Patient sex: M
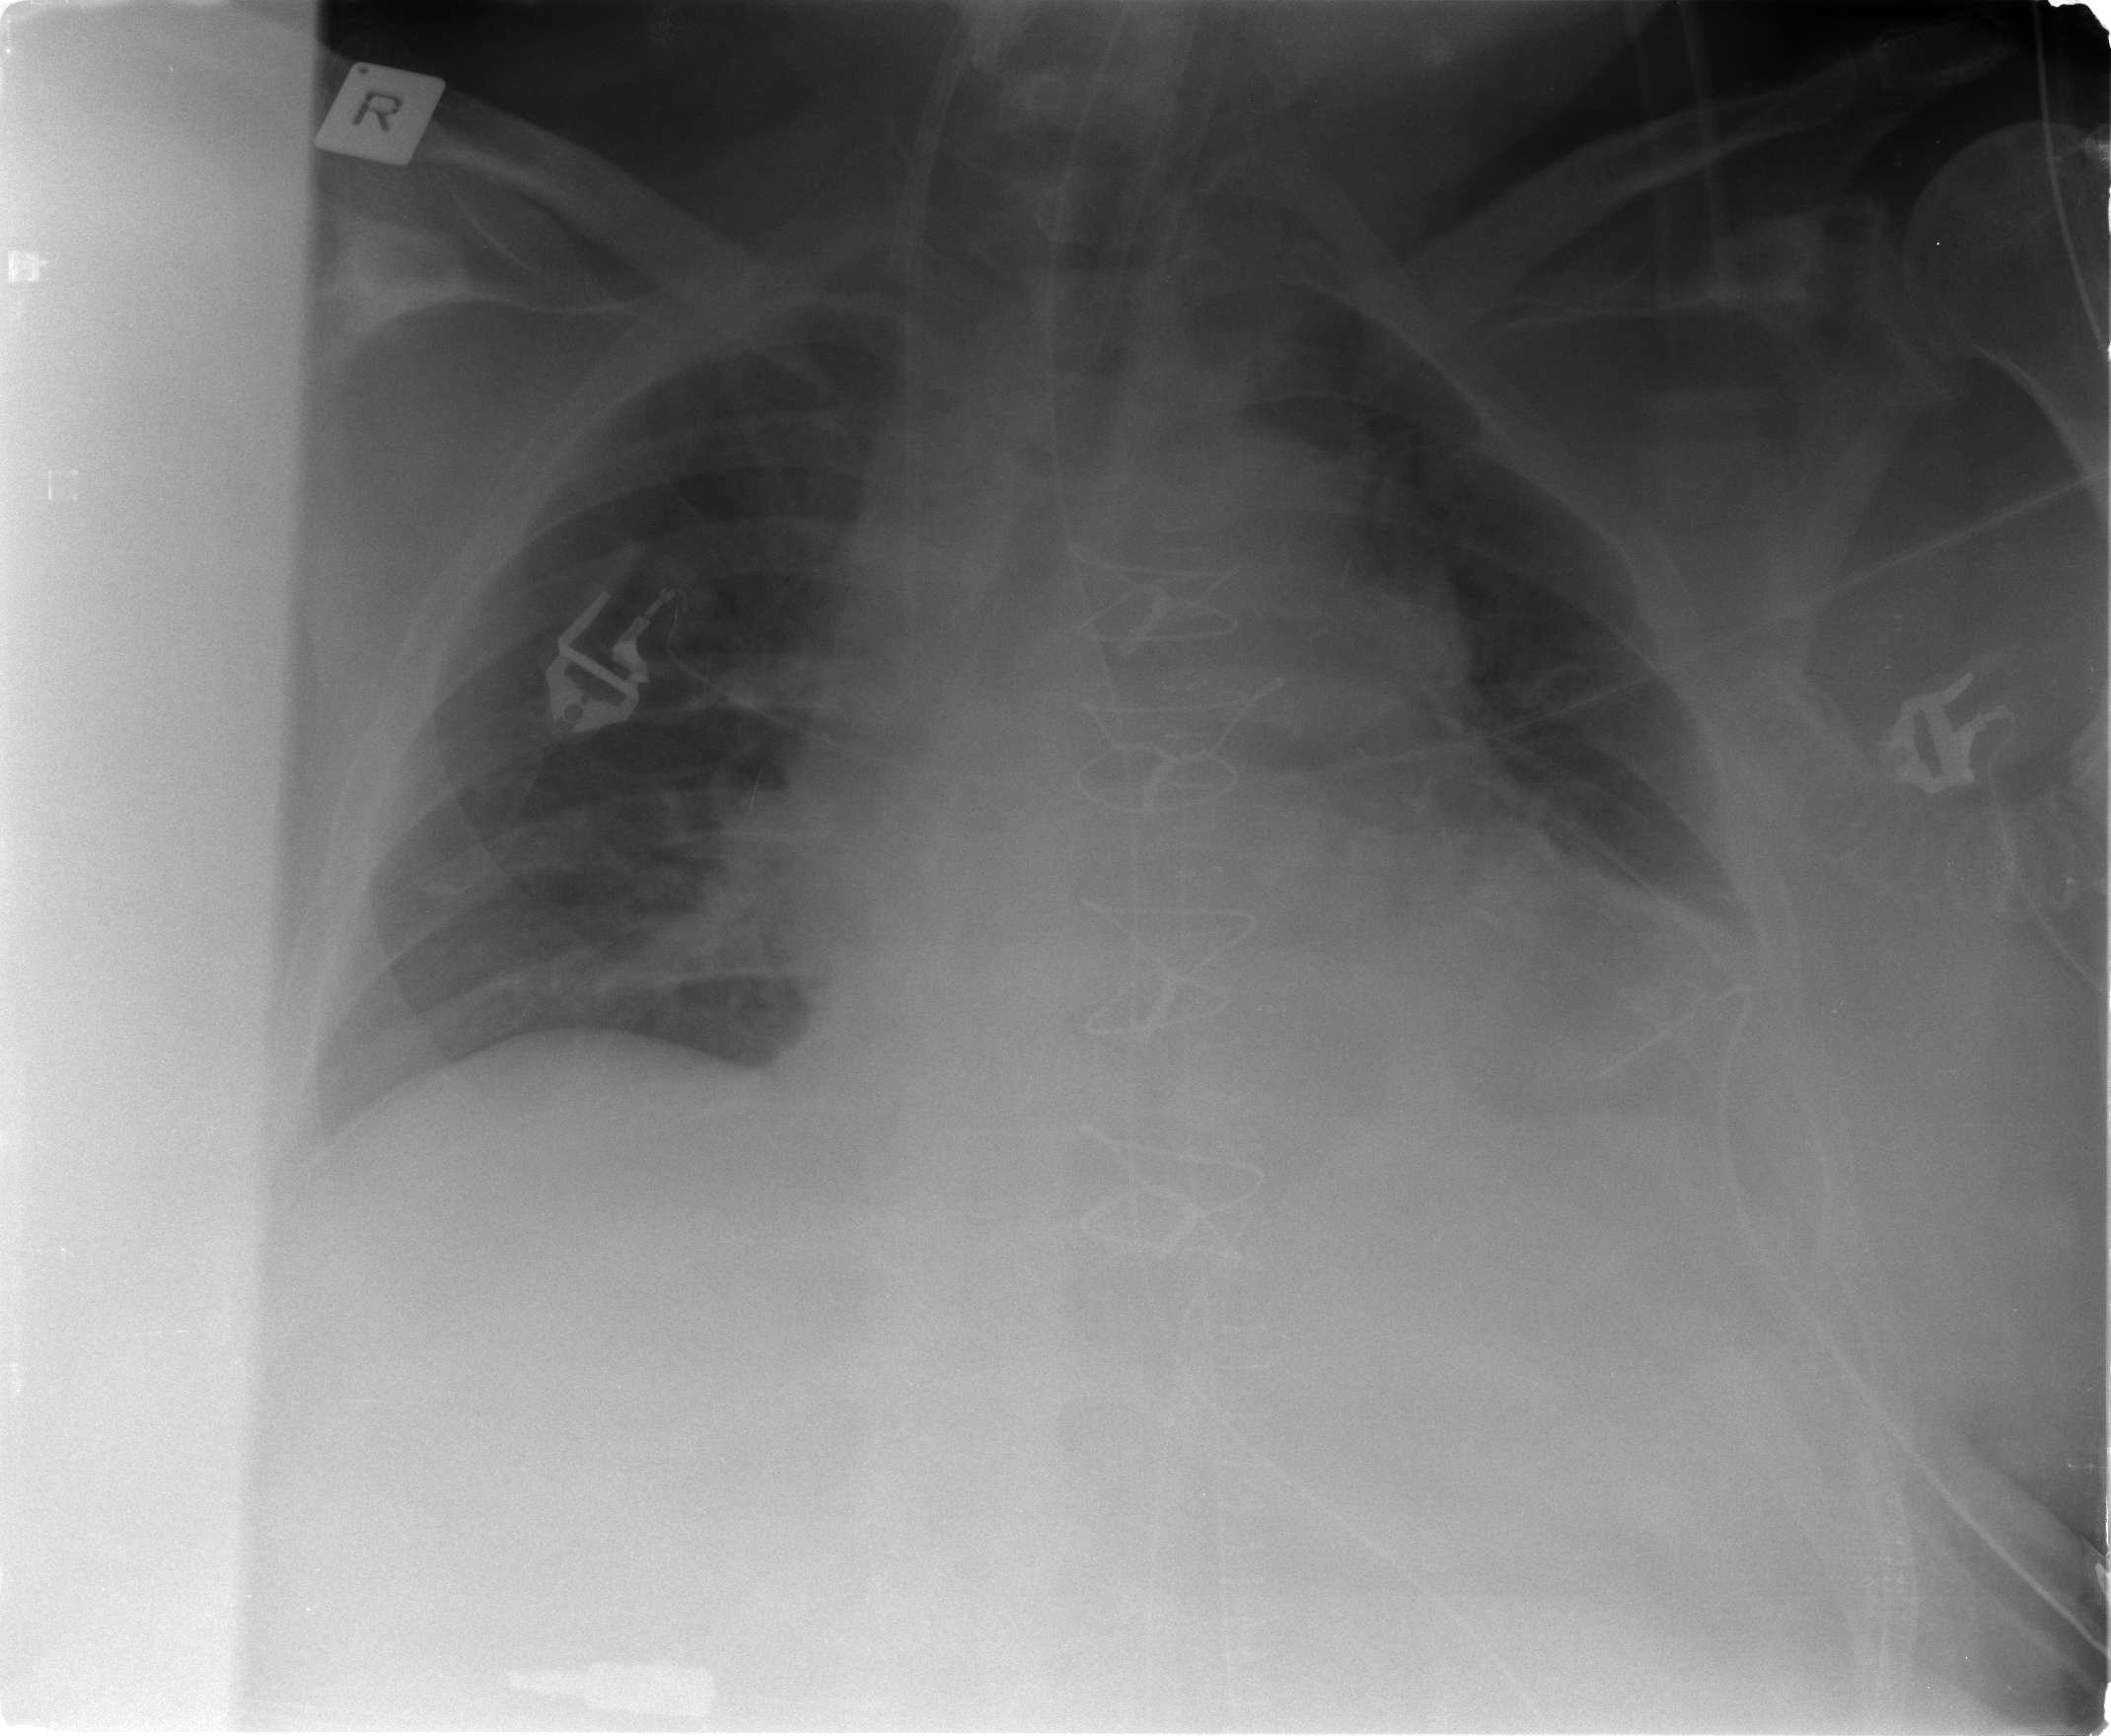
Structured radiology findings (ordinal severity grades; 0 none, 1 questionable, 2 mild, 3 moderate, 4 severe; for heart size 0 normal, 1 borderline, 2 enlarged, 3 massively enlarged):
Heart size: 2
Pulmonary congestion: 1
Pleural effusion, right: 0
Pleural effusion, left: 1
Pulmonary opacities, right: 1
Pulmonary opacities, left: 0
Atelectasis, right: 2
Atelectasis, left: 2